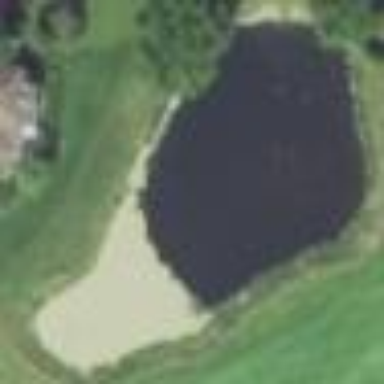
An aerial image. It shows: Water hazard in golf course. The hazard is natural water feature.